Field crop: tomato
Growth stage: 1
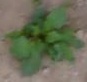
Species: solanum